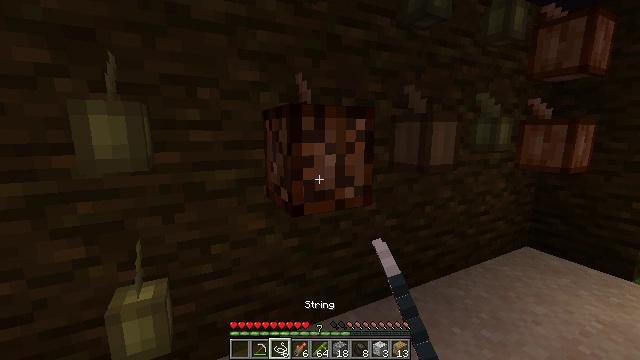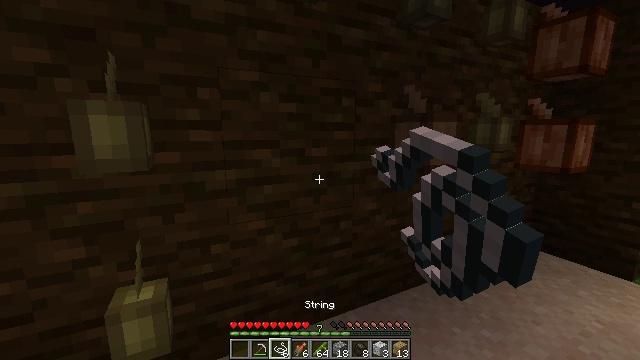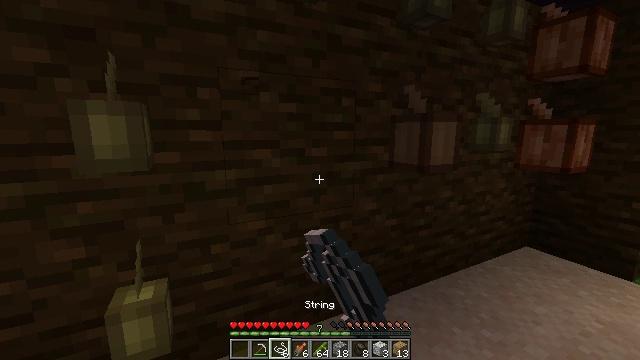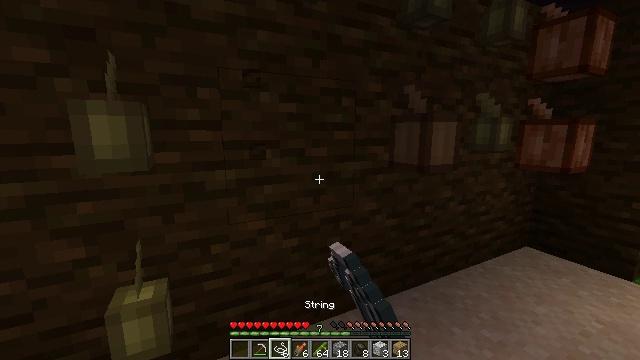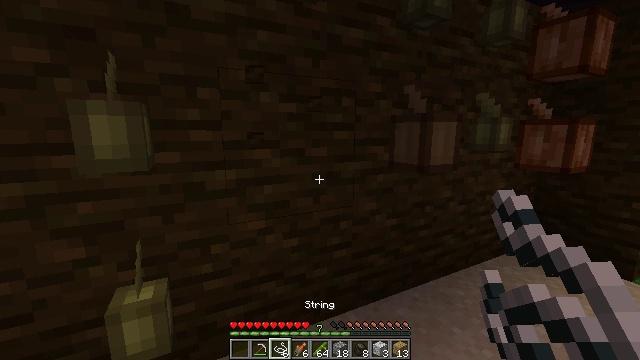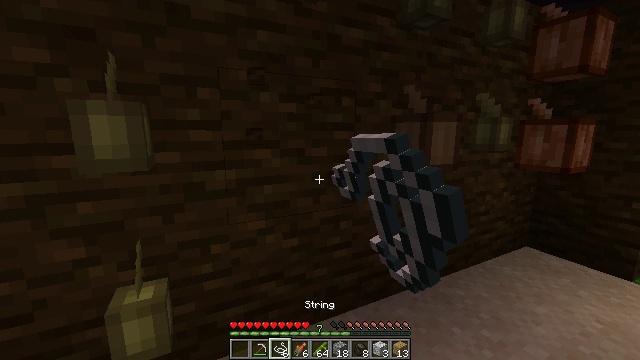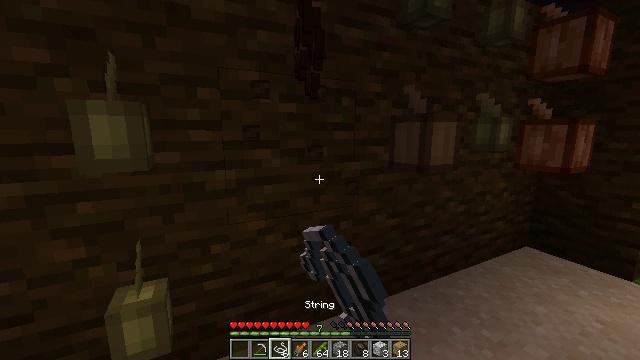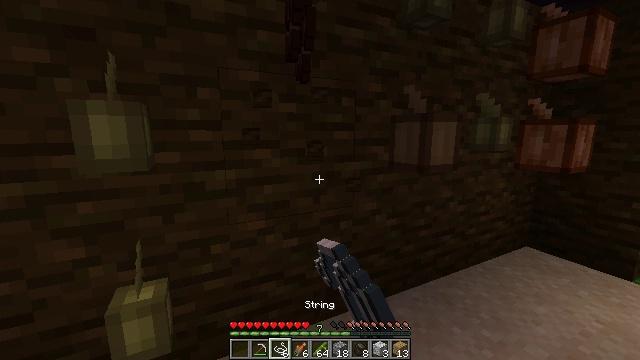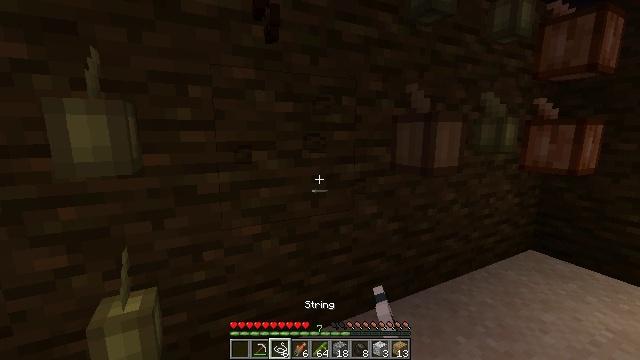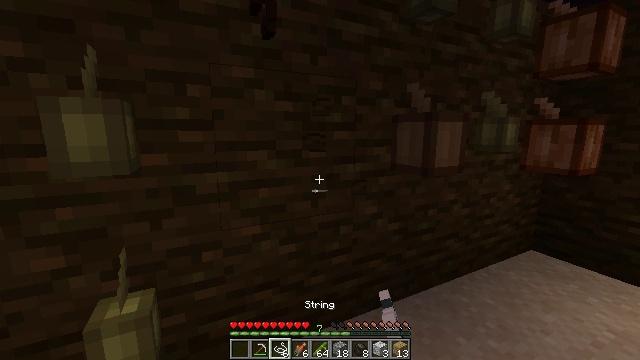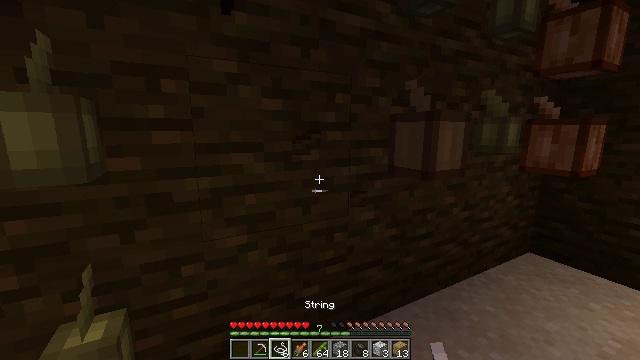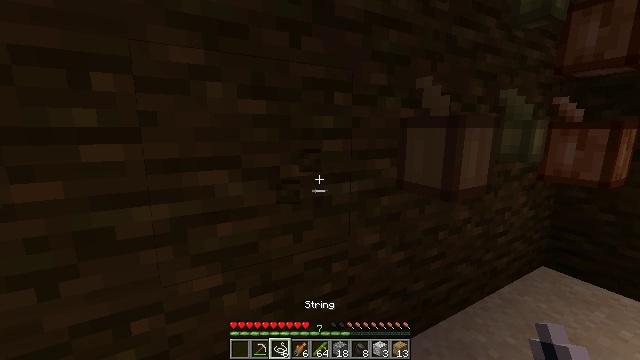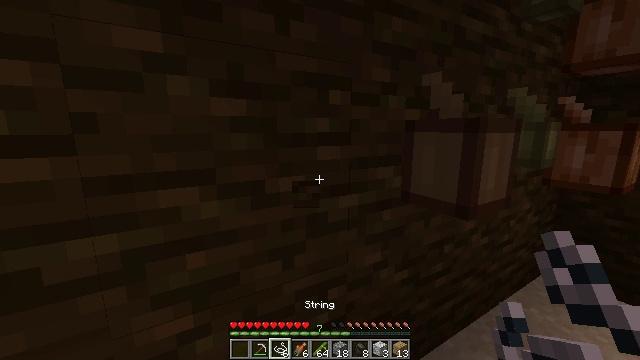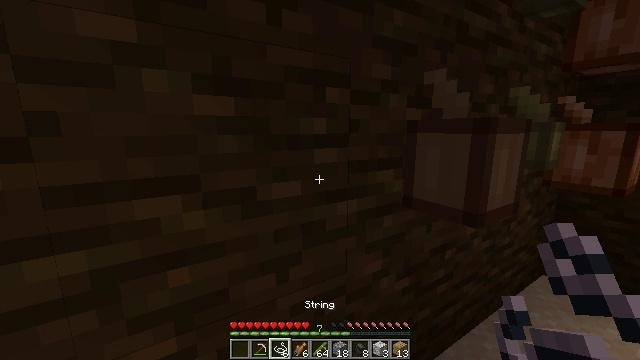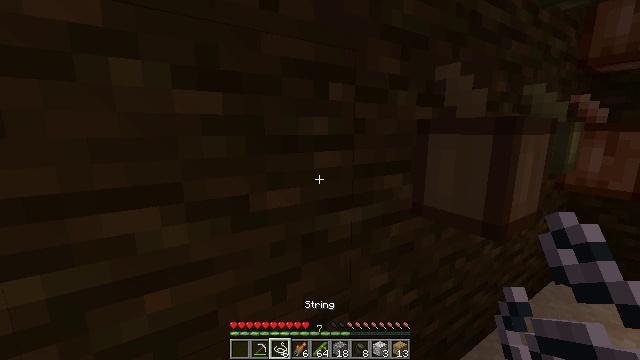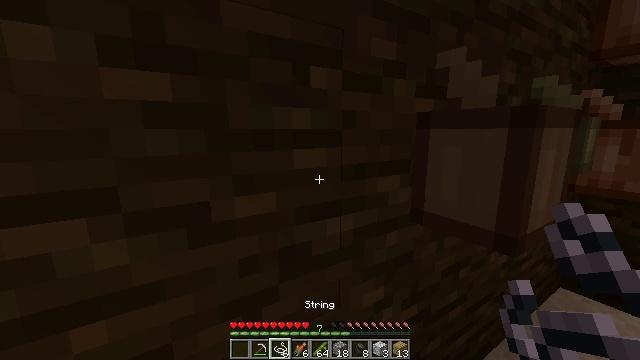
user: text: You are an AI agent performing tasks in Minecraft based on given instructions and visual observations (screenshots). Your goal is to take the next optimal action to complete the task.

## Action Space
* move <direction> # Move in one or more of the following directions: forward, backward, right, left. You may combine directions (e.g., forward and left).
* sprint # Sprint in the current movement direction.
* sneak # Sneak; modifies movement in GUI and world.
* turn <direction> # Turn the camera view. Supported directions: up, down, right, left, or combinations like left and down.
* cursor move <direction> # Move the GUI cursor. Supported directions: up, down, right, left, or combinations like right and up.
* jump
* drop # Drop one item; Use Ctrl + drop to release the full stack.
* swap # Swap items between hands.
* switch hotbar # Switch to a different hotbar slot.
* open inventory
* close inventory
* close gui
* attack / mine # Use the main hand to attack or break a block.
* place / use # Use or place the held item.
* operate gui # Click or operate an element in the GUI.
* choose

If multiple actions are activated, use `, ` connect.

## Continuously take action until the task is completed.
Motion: motion action
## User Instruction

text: Gather cocoa beans from the pod.
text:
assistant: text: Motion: attack / mine
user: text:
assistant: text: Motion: attack / mine
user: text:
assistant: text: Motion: attack / mine
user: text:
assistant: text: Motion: attack / mine
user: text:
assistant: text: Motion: attack / mine
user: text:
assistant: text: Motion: attack / mine
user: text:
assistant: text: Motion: attack / mine
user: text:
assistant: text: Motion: move forward
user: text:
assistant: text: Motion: move forward
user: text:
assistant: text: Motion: move forward, turn right
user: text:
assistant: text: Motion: move forward, turn right
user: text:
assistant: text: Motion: move forward, turn right
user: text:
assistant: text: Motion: move forward, turn right
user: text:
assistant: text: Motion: no_op
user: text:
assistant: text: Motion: move right
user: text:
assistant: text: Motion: move right
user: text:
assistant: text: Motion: move right
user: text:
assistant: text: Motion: move right
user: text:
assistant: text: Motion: move right
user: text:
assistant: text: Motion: move right, turn left
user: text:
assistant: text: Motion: move right, turn left and up
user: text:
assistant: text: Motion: move right, turn left
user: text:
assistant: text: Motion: move right
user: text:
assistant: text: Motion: move right, turn left, switch to hotbar 1
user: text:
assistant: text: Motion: move right, switch to hotbar 1
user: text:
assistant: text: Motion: move right, switch to hotbar 1
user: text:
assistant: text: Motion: move right, switch to hotbar 1
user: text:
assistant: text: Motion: move right
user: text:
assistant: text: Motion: move right, turn left and up
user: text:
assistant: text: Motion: turn left and up